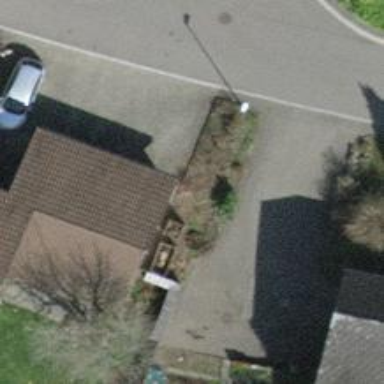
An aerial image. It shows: Hedge barrier.